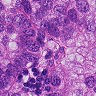
Metastatic tissue present: yes